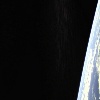
Label: space